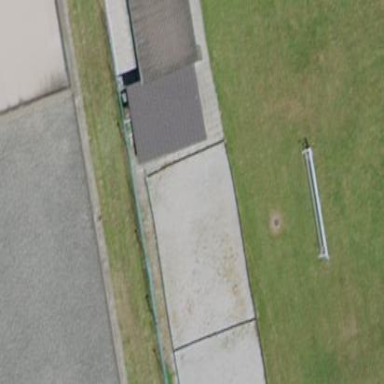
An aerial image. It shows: Pitch designated for boules game.